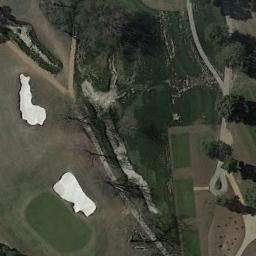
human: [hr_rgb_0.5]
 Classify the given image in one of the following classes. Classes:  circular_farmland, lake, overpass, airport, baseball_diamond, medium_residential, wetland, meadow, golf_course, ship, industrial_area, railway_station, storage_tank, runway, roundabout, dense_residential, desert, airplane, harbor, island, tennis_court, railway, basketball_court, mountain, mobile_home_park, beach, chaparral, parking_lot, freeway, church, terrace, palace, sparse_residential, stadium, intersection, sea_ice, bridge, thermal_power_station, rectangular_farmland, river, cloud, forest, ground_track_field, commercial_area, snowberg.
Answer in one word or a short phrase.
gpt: golf_course